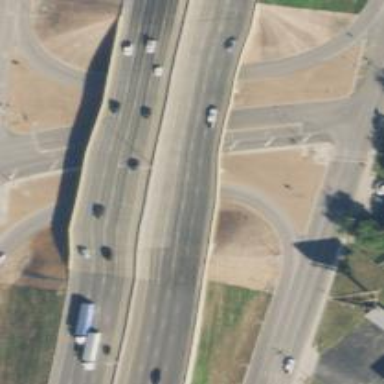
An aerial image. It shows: Secondary link road with asphalt surface.